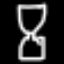
Label: hourglass